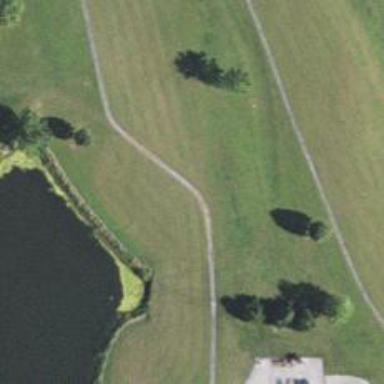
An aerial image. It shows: Service road used as golf cart path.